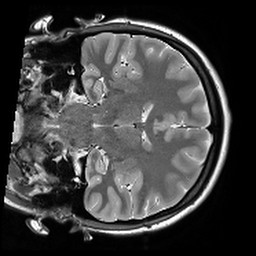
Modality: T2starw
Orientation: coronal
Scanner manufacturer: siemens
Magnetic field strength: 3 T
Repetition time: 8.1 s
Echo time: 0.05 s